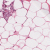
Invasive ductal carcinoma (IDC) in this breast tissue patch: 0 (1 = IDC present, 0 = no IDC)